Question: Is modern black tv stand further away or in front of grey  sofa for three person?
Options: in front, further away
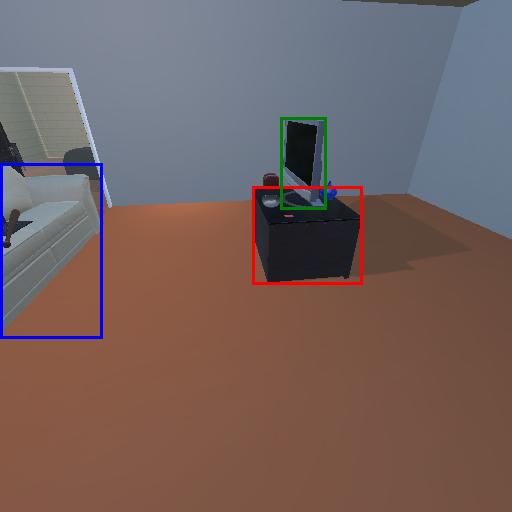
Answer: in front